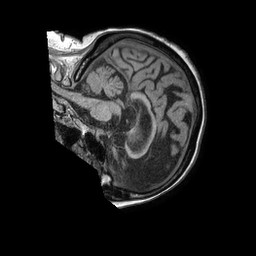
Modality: T1w
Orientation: sagittal
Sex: female
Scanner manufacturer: philips
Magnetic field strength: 1.5 T
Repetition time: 0.007889 s
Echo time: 0.003647 s